Question: I'm having trouble with setting a number into the text view, it only shows the first digit and truncates the rest. Example, if i set this string "12345" it only shows "1". Notice that if i hardcode that number in the setText method, it works, but when I set the number through Integer.toString, it doesn't. Also i made a Toast for debugging and the String it shows is the right one.
Here is my code for the Activity:
'''
int inviteCount = inviteArray.size();
String inviteCountString = Integer.toString(inviteCount);
inviteCountTextView.setText(inviteCountString);
showToast(inviteCountString);
protected void showToast(final String text) {
// Creates a Toast when there is an error
runOnUiThread(new Runnable(){
@Override
public void run() {
Toast.makeText(RootActivity.this, text, Toast.LENGTH_SHORT).show();
}
});
}
'''
And here is the code for the Layout File
'''
<FrameLayout
android:layout_width="wrap_content"
android:layout_height="wrap_content" >
<ImageView
android:id="@+id/inviteImageView"
android:layout_width="wrap_content"
android:layout_height="wrap_content"
android:src="@drawable/friend_invitations_background" />
<TextView
android:id="@+id/inviteNumber"
android:layout_width="wrap_content"
android:layout_height="wrap_content"
android:layout_gravity="center"
android:layout_marginBottom="2dp"
android:text="0"
android:textColor="#88ffffff"
android:textSize="12sp" />
</FrameLayout>
'''
Thanks in advance.
EDIT:
Here is a screenshot of the error. As you can see, the toast is showing a 10. But on the texfield which is at the top is only showing a 1. Again, if I write android:text="10" it shows correctly.

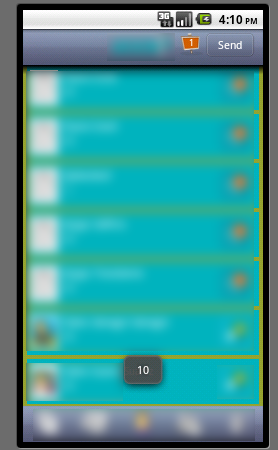
Answer: This is undoubtedly a layout problem. You can inspect your Layout Hierarchy using the ADT tool in Eclipse. Likely the 'TextView''s width is being clamped by 'FrameLayout' measuring only its immediate child dimensions, namely that of the 'ImageView'.
To be honest, I'm puzzled why it's initial value is setting the dimension correctly and why the dimensions aren't determined by children.
I would suggest replacing the inefficient construction of the 'FrameLayout' with just a 'TextView' with a background. Perhaps to narrow down the problem, you can simplify the layout around that view.
For example:
'''
<TextView
android:id="@+id/inviteNumber"
android:layout_width="wrap_content"
android:layout_height="wrap_content"
android:layout_gravity="center"
android:layout_marginBottom="2dp"
android:text="0"
android:textColor="#88ffffff"
android:textSize="12sp"
android:background="@drawable/friend_invitations_background" />
'''